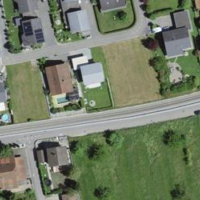
EUNIS habitat code: 54
Species observed at this site:
Bromus hordeaceus